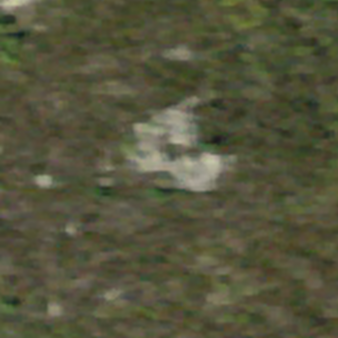
Label: other